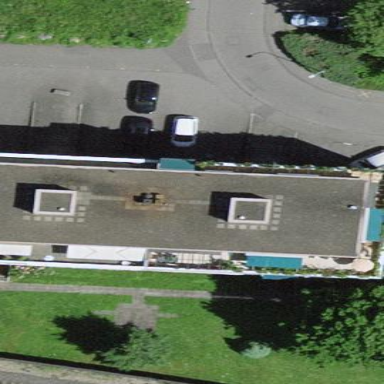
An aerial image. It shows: View of apartment building.